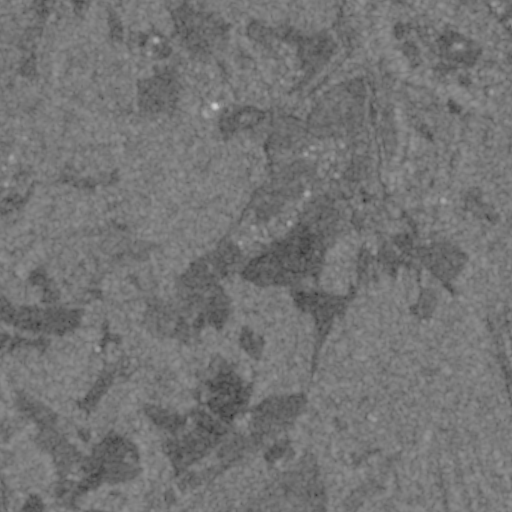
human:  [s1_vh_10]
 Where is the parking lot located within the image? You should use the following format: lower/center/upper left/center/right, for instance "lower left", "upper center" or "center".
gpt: The parking lot is located in the upper center of the image.
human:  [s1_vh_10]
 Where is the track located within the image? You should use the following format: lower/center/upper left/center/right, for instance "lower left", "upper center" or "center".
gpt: The track is located in the upper right of the image.
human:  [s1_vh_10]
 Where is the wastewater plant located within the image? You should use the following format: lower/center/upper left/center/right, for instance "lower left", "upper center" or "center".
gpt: The wastewater plant is located in the upper center of the image.
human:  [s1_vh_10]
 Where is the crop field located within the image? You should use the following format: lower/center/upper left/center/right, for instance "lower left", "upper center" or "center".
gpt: There is no crop field in the image.

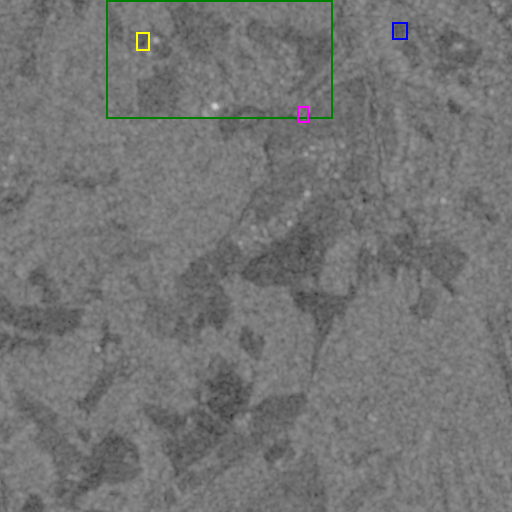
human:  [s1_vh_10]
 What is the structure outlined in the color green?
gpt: The structure outlined in green is a crop field.
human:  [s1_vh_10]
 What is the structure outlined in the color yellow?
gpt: The structure outlined in yellow is a park.
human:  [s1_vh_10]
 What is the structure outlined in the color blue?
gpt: The structure outlined in blue is a track.
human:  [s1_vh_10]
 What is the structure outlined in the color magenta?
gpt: The structure outlined in magenta is a wastewater plant.
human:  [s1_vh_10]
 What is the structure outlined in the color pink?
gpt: There is no pink outline.